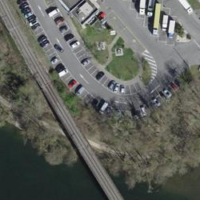
EUNIS habitat code: 57
Species observed at this site:
Milvus milvus
Urtica dioica
Corvus corone
Parus major